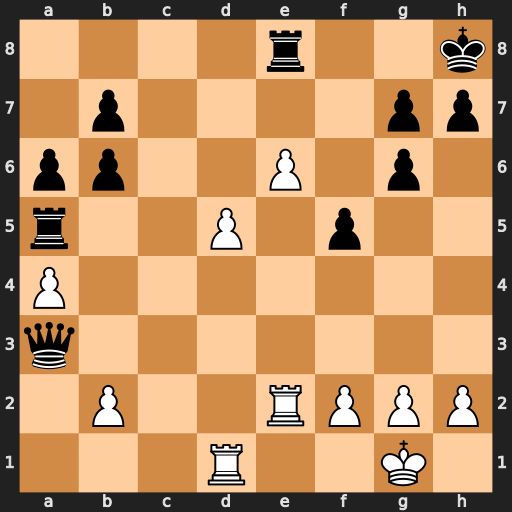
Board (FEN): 4r2k/1p4pp/pp2P1p1/r2P1p2/P7/q7/1P2RPPP/3R2K1
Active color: w
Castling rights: -
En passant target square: -
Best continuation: bxa3 Rxd5 Rxd5